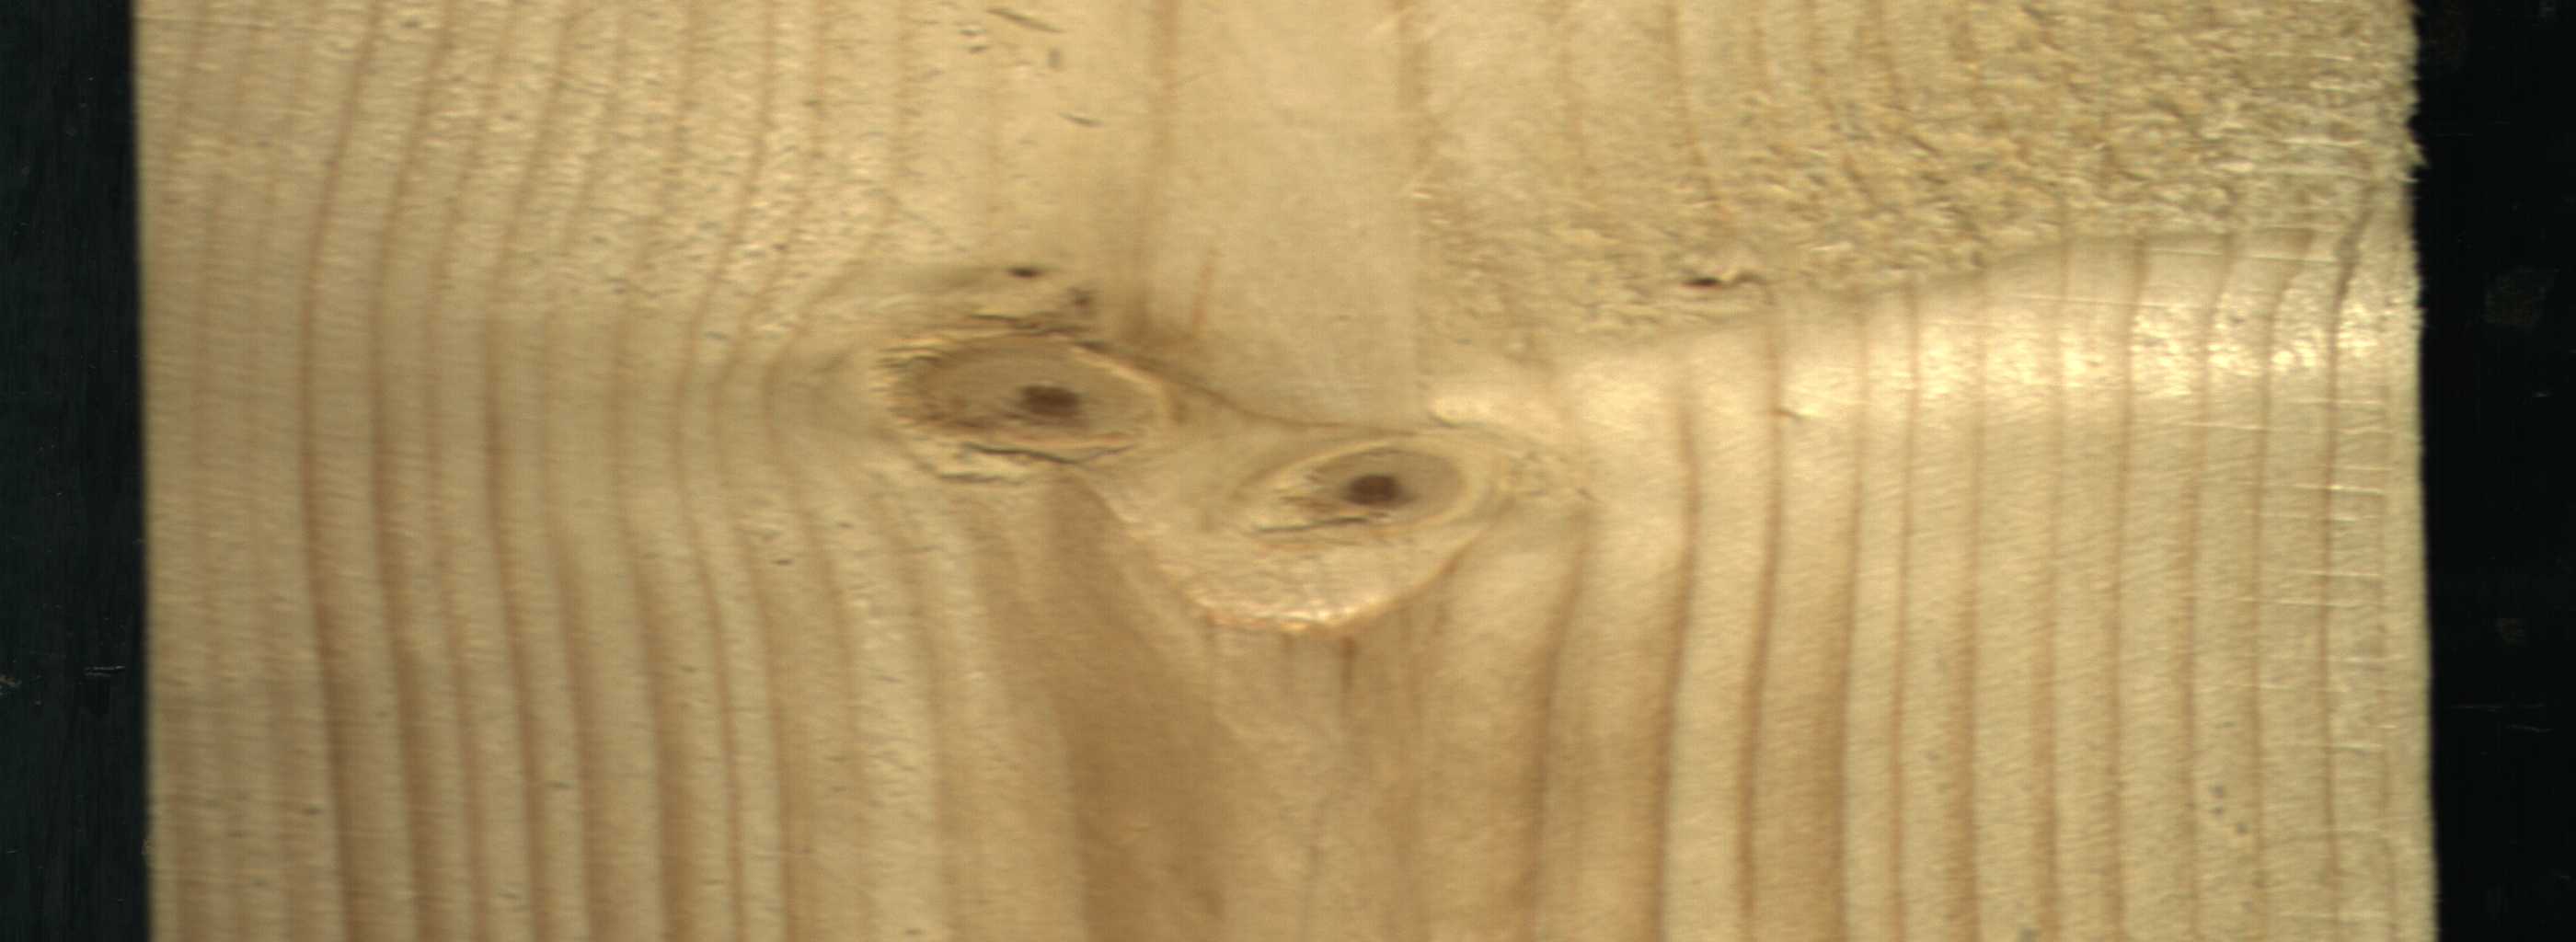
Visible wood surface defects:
Live_Knot
Live_Knot